Question: I created a progress bar which works perfectly. I recently added percentages but I'd like to display the label on top of the progress bar.
Like so:

The only problem as you can see is that the background is not transparent. Dispite having:
'''
lblPercentage.BackColor = Color.Transparent
'''
on form load... Is there something that can be done for this?
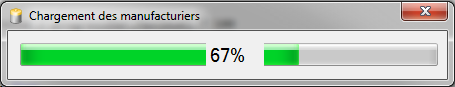
Answer: The Transparent BackColor actually works. The problem is that the label gets its BackColor from the form, since the form is its Parent. Therefore we must make the progress bar its parent and adapt its location as well, since now it must be specified relative to the progress bar. Add this code to your form:
'''
Public Sub New()
InitializeComponent()
Dim pos As Point = PointToScreen(lblPercentage.Location)
pos = myProgressBar.PointToClient(pos)
lblPercentage.Parent = myProgressBar
lblPercentage.Location = pos
lblPercentage.BackColor = Color.Transparent
End Sub
'''
Alternatively you can calculate the location of the label like this
'''
lblPercentage.Location = New Point(lblPercentage.Location.X - myProgressBar.Location.X,
lblPercentage.Location.Y - myProgressBar.Location.Y)
'''
You cannot make this in the designer, since your progress bar is probably not a container control (i.e. placing a label on it does not make it a child control of the bar) and you will not see the result in the designer.
---
You could also try these alternatives:
- 'OnPaint''OnPaint'- - 'UserControl'